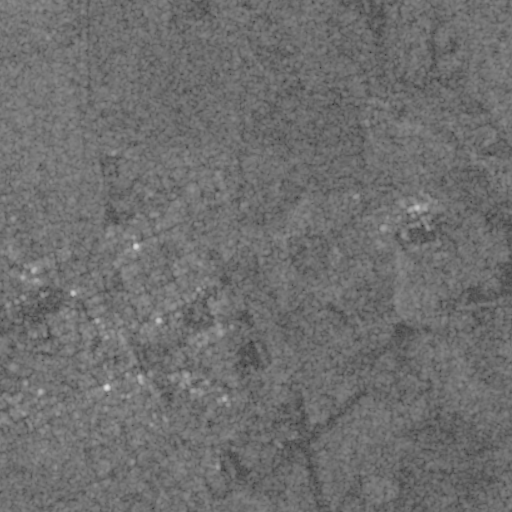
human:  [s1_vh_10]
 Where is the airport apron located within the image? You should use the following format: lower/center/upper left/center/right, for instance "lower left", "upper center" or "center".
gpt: The airport apron is located in the lower center of the image.
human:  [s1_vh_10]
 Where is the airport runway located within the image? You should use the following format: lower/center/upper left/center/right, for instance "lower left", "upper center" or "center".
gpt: The airport runway is located in the lower right of the image.
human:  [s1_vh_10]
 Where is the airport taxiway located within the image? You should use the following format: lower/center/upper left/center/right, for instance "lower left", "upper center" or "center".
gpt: The airport taxiway is located in the lower center of the image.
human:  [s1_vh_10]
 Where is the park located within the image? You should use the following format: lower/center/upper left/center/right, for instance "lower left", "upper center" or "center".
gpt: The park is located in the lower left of the image.
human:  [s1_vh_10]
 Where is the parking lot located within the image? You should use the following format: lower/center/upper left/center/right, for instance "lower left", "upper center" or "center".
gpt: The parking lot is located in the lower left of the image.
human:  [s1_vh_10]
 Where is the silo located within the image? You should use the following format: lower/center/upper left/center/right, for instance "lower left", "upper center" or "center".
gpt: The silo is located in the lower center of the image.
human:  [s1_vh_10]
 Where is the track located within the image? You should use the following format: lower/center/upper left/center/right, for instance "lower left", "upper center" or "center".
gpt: The track is located in the center left of the image.
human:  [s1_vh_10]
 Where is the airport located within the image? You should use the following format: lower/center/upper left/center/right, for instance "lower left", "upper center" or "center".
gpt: There is no airport in the image.

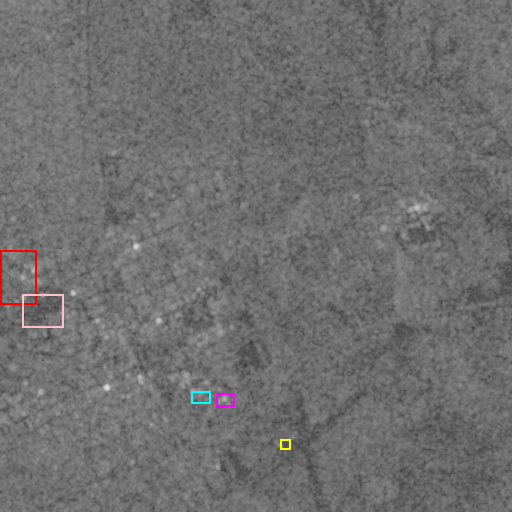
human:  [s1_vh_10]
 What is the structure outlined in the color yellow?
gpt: The structure outlined in yellow is an airport apron.
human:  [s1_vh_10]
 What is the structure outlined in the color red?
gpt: The structure outlined in red is a park.
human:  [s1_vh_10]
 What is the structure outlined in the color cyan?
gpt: The structure outlined in cyan is a silo.
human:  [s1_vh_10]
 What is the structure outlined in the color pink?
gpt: The structure outlined in pink is a track.
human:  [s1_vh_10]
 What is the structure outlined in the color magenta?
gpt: The structure outlined in magenta is a building.
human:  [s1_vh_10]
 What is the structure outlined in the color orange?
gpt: There is no orange outline.